Field crop: maize
Growth stage: 2
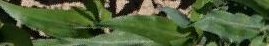
Species: maize